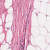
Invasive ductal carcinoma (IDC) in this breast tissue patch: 0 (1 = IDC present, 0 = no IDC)